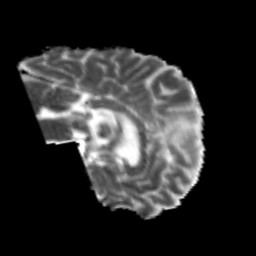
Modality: MD
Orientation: sagittal
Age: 25
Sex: male
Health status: healthy
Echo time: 0.074 s